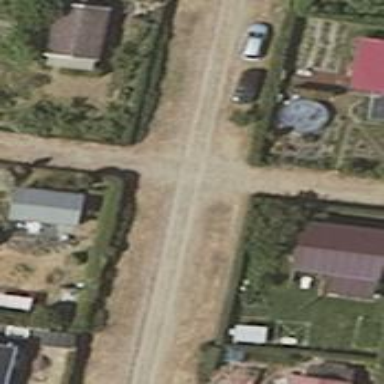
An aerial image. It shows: Sandy service road with no sidewalk.